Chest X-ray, AP view. Patient: 47 years old, sex M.
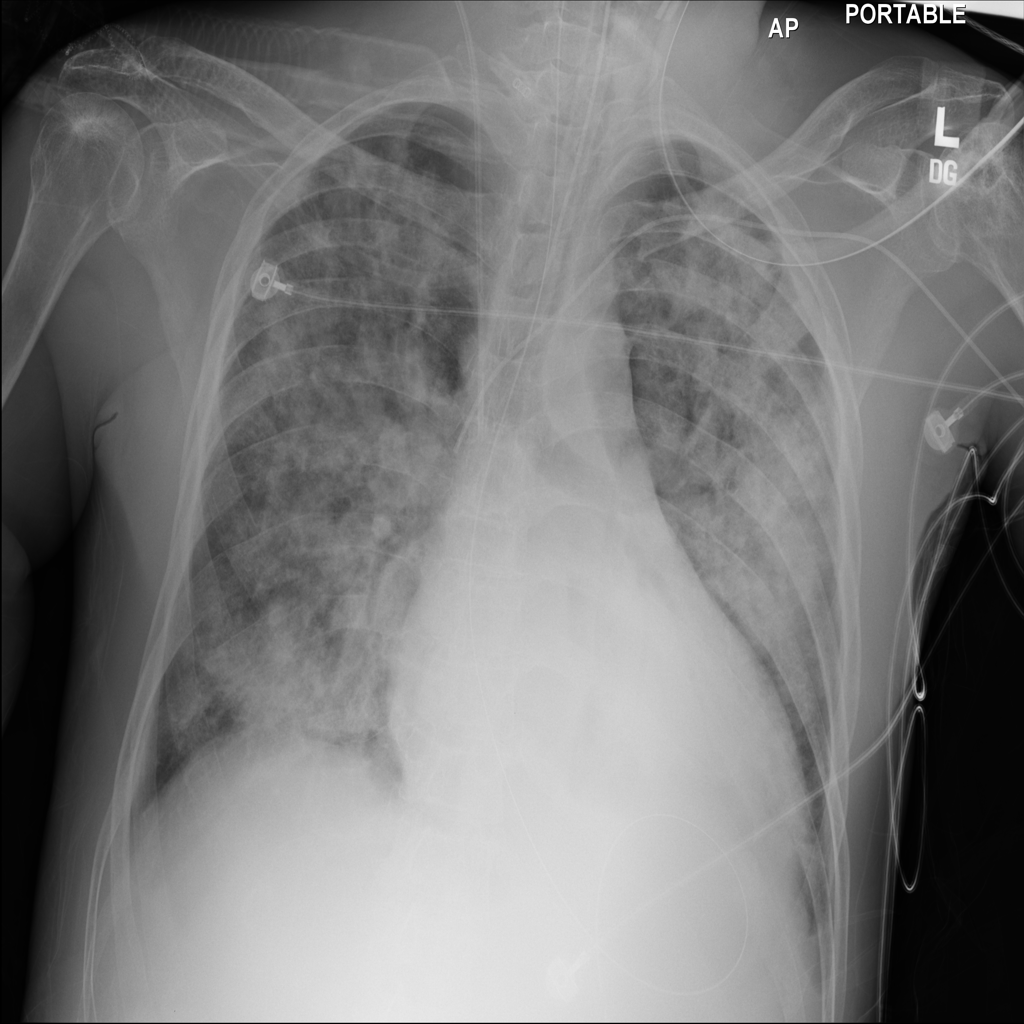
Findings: Infiltration